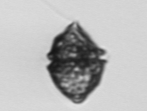
Label: Kryptoperidinium_triquetrum